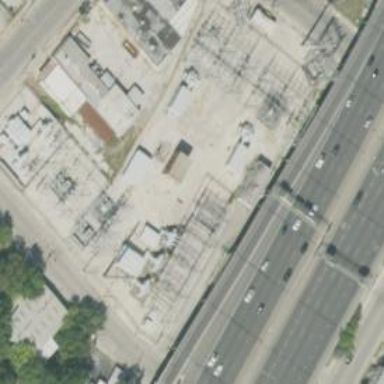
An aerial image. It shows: Switch for power supply.